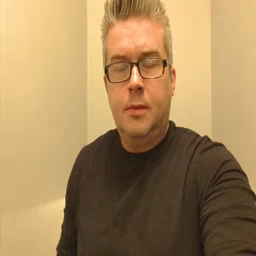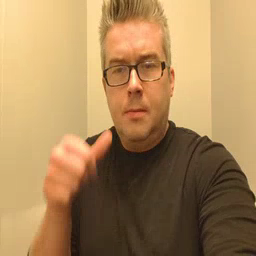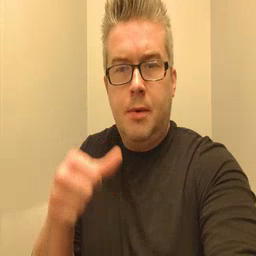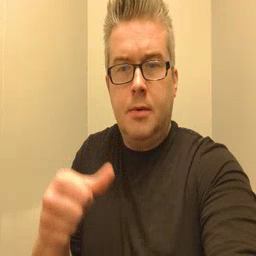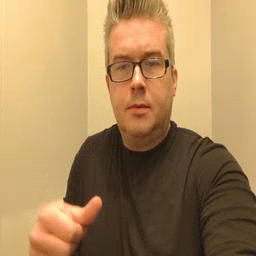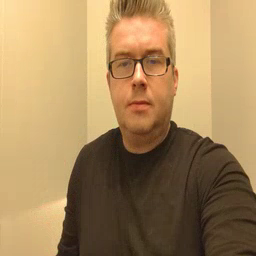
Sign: puzzle